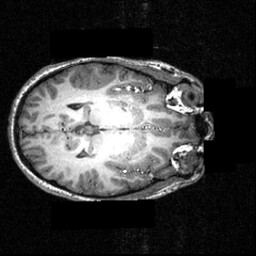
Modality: T1w
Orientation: axial
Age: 16
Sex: female
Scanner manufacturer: siemens
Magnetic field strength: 3.951 T
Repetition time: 1.5 s
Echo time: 0.00335 s